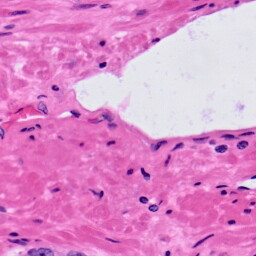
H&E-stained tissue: Prostate